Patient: sex M, age 63
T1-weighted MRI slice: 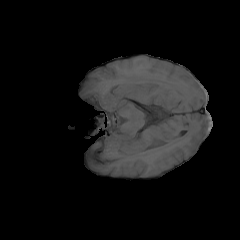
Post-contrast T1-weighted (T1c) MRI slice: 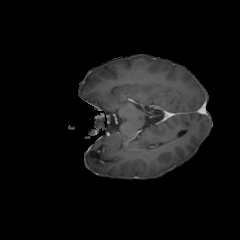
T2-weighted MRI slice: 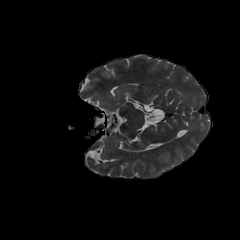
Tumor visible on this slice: no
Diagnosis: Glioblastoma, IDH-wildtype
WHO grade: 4